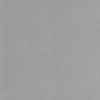
Label: dusty